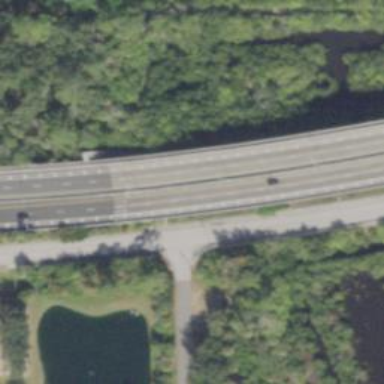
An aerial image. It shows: Primary highway with bridge.